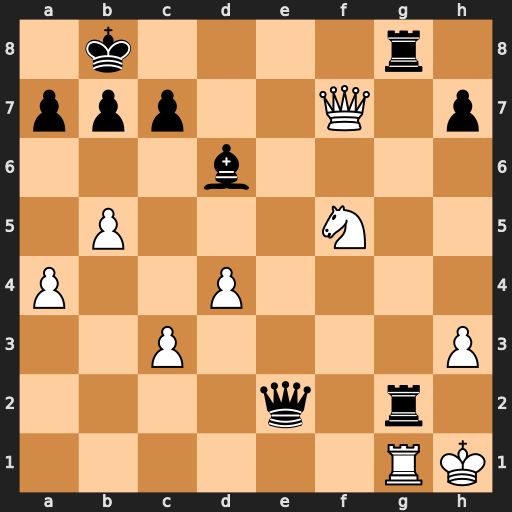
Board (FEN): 1k4r1/ppp2Q1p/3b4/1P3N2/P2P4/2P4P/4q1r1/6RK
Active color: w
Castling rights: -
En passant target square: -
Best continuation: Qxg8+ Rxg8 Rxg8+ Bf8 Rxf8+ Qe8 Rxe8#